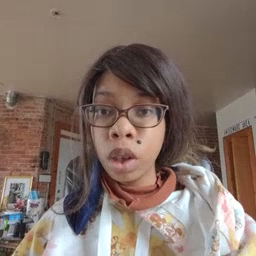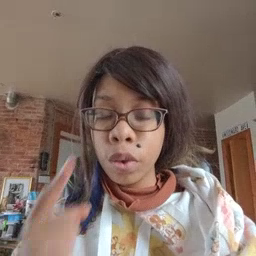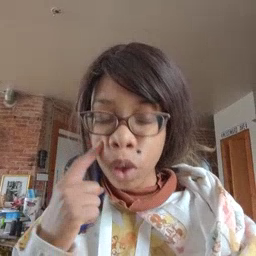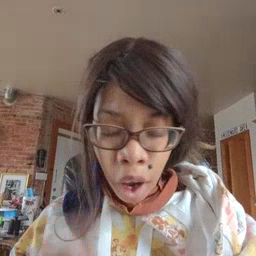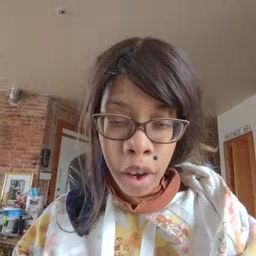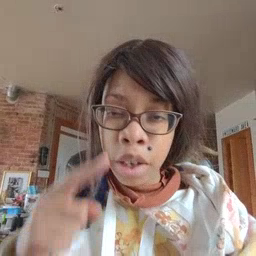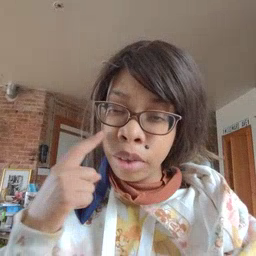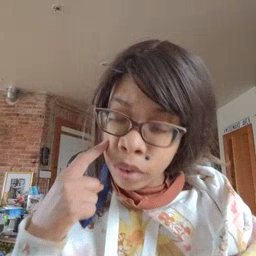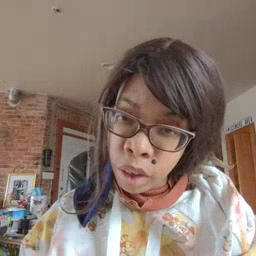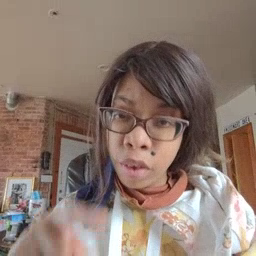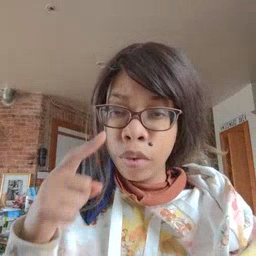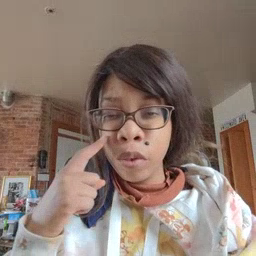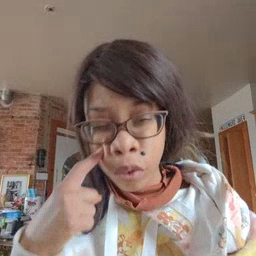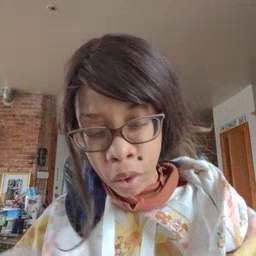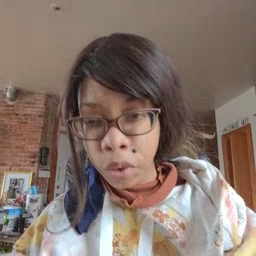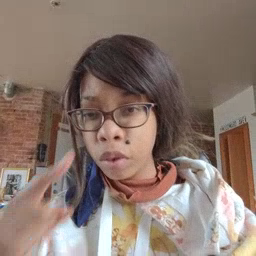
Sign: cry